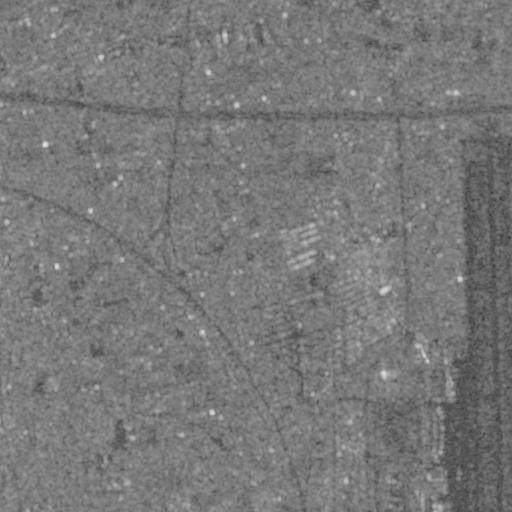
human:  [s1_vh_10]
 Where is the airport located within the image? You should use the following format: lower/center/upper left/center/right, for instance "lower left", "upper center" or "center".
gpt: The airport is located in the right of the image.
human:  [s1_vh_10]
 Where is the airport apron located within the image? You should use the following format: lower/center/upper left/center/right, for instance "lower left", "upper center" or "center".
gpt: The airport apron is located in the lower right of the image.
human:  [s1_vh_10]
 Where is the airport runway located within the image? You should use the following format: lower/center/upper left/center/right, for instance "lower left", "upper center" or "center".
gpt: The airport runway is located in the right of the image.
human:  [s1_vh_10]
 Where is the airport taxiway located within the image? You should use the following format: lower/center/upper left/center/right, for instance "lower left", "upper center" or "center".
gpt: The airport taxiway is located in the right of the image.
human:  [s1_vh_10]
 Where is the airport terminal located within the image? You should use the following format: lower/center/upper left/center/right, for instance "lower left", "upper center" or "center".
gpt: The airport terminal is located in the lower right of the image.
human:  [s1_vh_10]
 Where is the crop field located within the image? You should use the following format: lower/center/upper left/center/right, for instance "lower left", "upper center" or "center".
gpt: The crop field is located in the upper left of the image.
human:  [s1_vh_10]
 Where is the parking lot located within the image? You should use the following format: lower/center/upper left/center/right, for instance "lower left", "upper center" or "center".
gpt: The parking lot is located in the lower right of the image.
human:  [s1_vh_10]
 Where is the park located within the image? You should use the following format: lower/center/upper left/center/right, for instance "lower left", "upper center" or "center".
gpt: There is no park in the image.

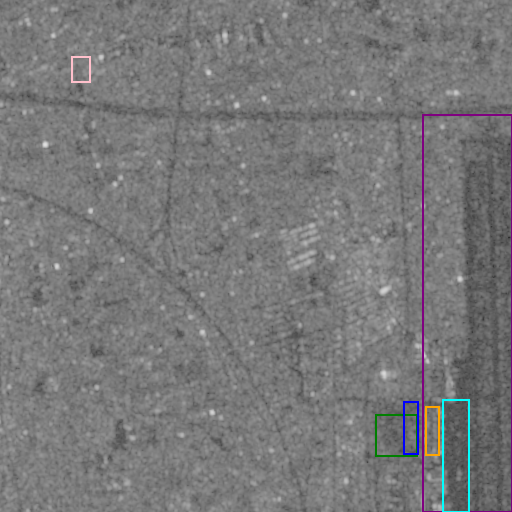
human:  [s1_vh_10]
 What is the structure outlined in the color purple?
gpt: The structure outlined in purple is an airport.
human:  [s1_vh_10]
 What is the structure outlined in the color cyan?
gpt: The structure outlined in cyan is an airport apron.
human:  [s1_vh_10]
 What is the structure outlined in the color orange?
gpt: The structure outlined in orange is an airport terminal.
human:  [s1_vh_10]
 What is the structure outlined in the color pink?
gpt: The structure outlined in pink is a crop field.
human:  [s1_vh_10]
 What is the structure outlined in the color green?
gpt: The structure outlined in green is a park.
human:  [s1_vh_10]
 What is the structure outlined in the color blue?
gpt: The structure outlined in blue is a parking lot.
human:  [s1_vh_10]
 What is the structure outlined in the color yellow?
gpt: There is no yellow outline.